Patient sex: F
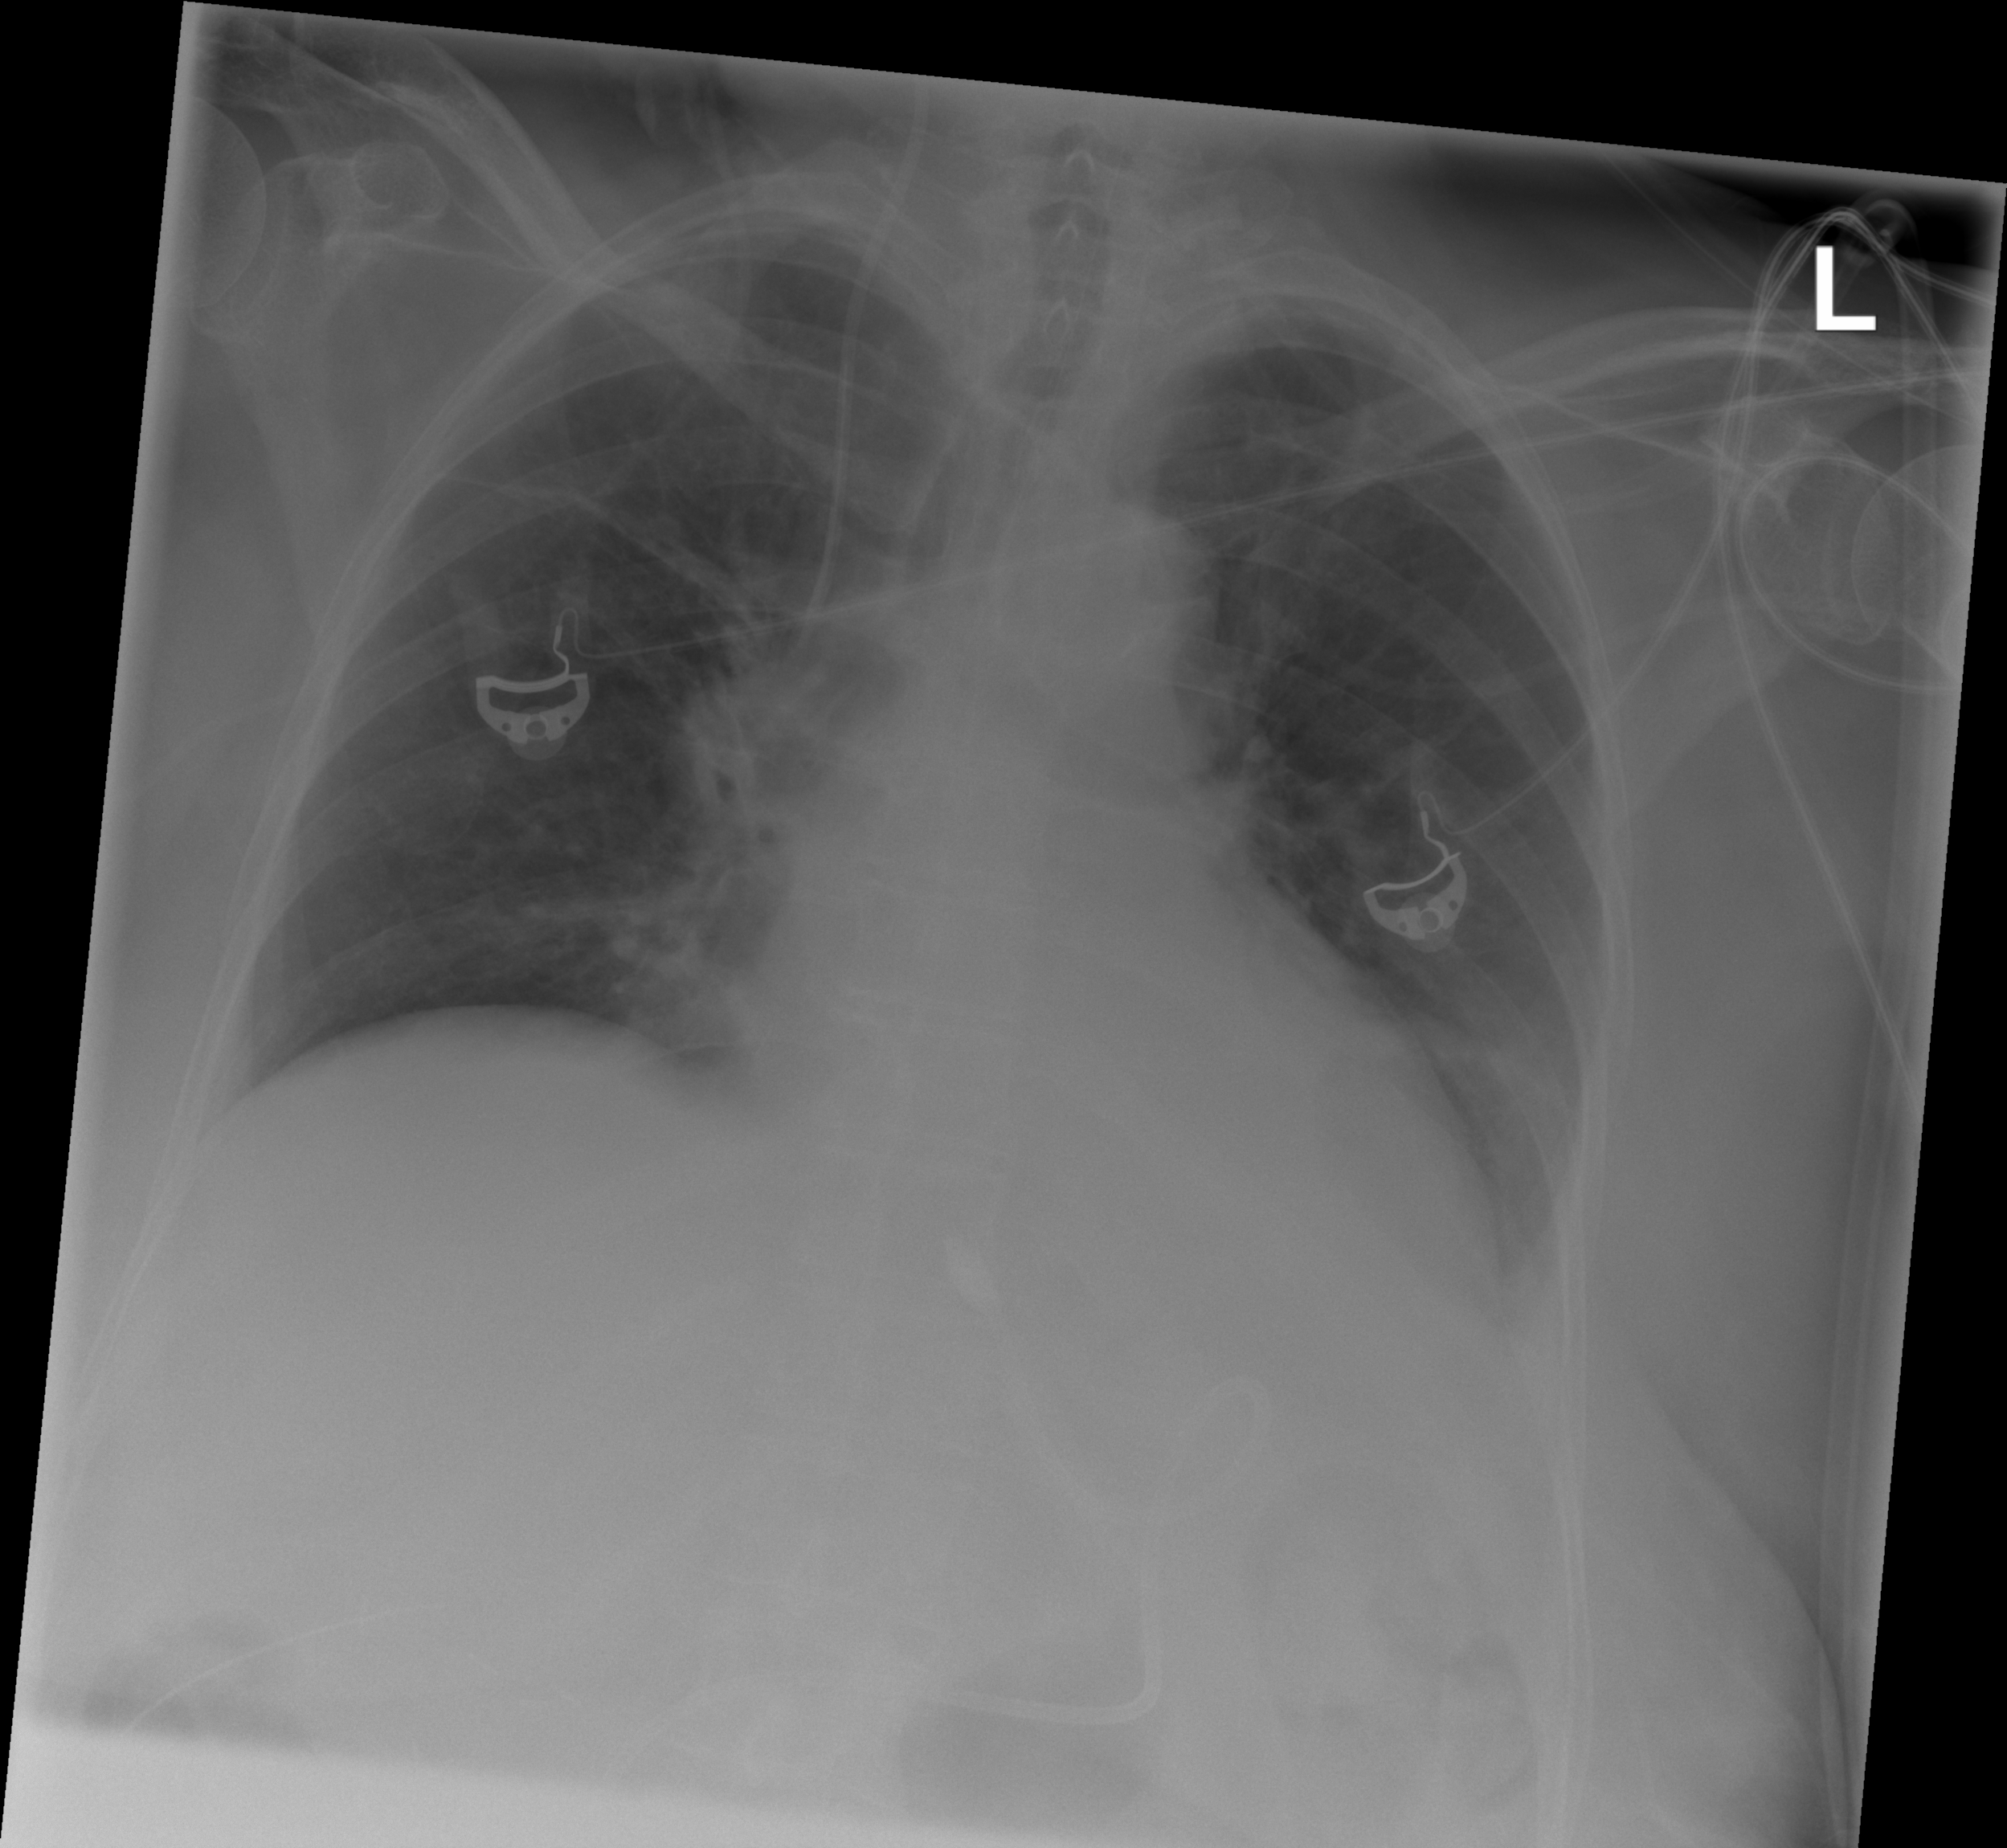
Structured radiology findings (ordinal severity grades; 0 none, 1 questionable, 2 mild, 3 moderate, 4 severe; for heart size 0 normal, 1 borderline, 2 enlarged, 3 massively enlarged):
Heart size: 0
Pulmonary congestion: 0
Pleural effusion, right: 0
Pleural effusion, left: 2
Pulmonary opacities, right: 0
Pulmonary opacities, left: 0
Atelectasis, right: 2
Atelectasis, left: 2